Question: I have two entities, 'WMDGCategory' and 'WMDGActivity'. Their relationships are configured like this:

I want my tableview to display the 'WMDGActivity's grouped under sections title according to their associated 'WMDGCategory.name'.
After failing miserably to achieve this with a single 'NSFetchedResultsController' (and despite some posts claiming it can be done), I've decided to try two separate FRCs, 'catFRC' and 'actFRC'. These are currently declared like this:
'''
- (void)viewDidLoad
{
[super viewDidLoad];
catFRC = [WMDGCategory MR_fetchAllSortedBy:@"name" ascending:(YES) withPredicate:nil groupBy:@"name" delegate:nil];
actFRC = [WMDGActivity MR_fetchAllSortedBy:@"name" ascending:YES withPredicate:nil groupBy:@"catFRC.activities" delegate:nil];
[self.tableView reloadData];
}
'''
At this point my tableviewDataSource methods look like this. Pseudo code marked with this ----> shows the current state of my confusion.
'''
#pragma mark - Table view data source
- (NSInteger)numberOfSectionsInTableView:(UITableView *)tableView
{
// Return the number of sections.
return [[catFRC sections] count];
}
- (NSInteger)tableView:(UITableView *)tableView numberOfRowsInSection:(NSInteger)section
{
// Return the number of rows in the section.
id<NSFetchedResultsSectionInfo> sectionInfo = [[catFRC sections] objectAtIndex:section];
return [sectionInfo numberOfObjects];
}
- (UITableViewCell *)tableView:(UITableView *)tableView cellForRowAtIndexPath:(NSIndexPath *)indexPath
{
static NSString *CellIdentifier = @"Cell";
UITableViewCell *cell = [tableView dequeueReusableCellWithIdentifier:CellIdentifier forIndexPath:indexPath];
// Configure the cell...
WMDGActivity *activityForCell = // ----> the activities pointed to by the "WMDGCategory" relationship "activities", sorted by "name"
cell.textLabel.text = activityForCell.name;
return cell;
}
'''
Can someone please tell me if I'm on the right track or not, and if I am please give me some guidance as to what exactly should constitute the argument for 'WMDGActivity *activityForCell ='.
Thanks very much for your time!
Thanks to your on the point suggestions, I modified my code to use just the one FRC, 'actFRC', and it appears to work perfectly:
'''
#pragma mark - Table view data source
- (NSInteger)numberOfSectionsInTableView:(UITableView *)tableView
{
// Return the number of sections.
return [[actFRC sections] count];
}
- (NSInteger)tableView:(UITableView *)tableView numberOfRowsInSection:(NSInteger)section
{
// Return the number of rows in the section.
id<NSFetchedResultsSectionInfo> sectionInfo = [[actFRC sections] objectAtIndex:section];
return [sectionInfo numberOfObjects];
}
- (NSString *)tableView:(UITableView *)tableView titleForHeaderInSection:(NSInteger)section
{
NSString *sectionLabel = [[[actFRC sections] objectAtIndex:section]name];
return [sectionLabel uppercaseString];
}
- (UITableViewCell *)tableView:(UITableView *)tableView cellForRowAtIndexPath:(NSIndexPath *)indexPath
{
static NSString *CellIdentifier = @"Cell";
UITableViewCell *cell = [tableView dequeueReusableCellWithIdentifier:CellIdentifier forIndexPath:indexPath];
// Configure the cell...
WMDGActivity *thisActivity = [actFRC objectAtIndexPath:indexPath];
cell.textLabel.text = thisActivity.name;
return cell;
}
'''
My problem throughout this, in retrospect, stemmed from my difficulty in understanding that a call to 'WMDGActivity.category' is a call to the 'WMDGCategory' object associated with the 'WMDGActivity' through the relationship. I know that must sound pretty stupid, but I had a great deal of trouble getting my head around the concept.
I owe you guys, and others here, a real debt of gratitude. Thanks!
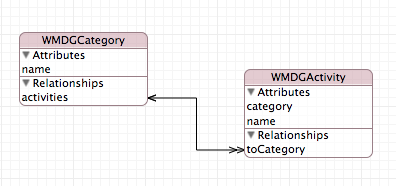
Answer: As each activity will have a reference to the category it belongs to, you would only need to make the one request (for the activities) and then you could look at grouping them by their respective category properties.